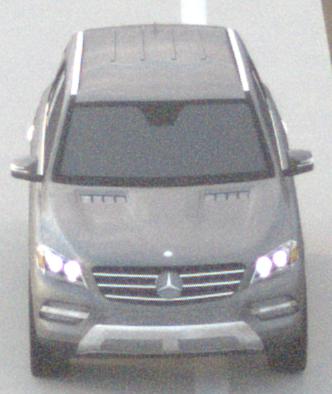
Make: Mercedes-Benz
Model: ML 350
Detailed model: M-Class (166)
Model produced from: 2011/11
Model produced until: 2014/10
Doors: 5
Color: gray
Road condition: dry road
Daytime: sunrise or sunset
Contrast: low contrast